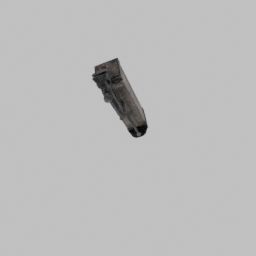
Label: tools